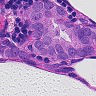
Metastatic tissue present: yes